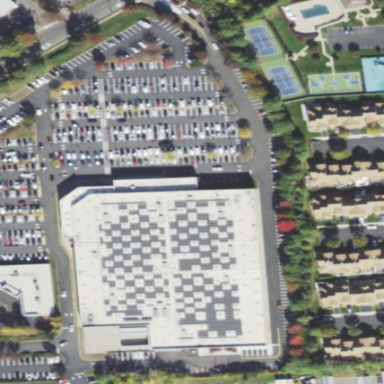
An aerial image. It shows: Retail building that operates as wholesale shop.